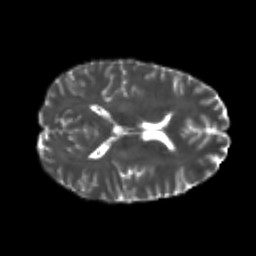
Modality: T2w
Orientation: axial
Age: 26
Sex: female
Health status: healthy
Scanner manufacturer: philips
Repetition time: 7.388 s
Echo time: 0.08599 s